Question: The xcode Analyzer is saying there is a potential memory leak stored onto 'path' when using CGContextClip. What would be causing this potential memory leak?
'''
- (UIImage *)imageMaskToEllipseWithBorderWidth:(float)boarderWidth andBorderColor:(UIColor *)borderColor
{
UIGraphicsBeginImageContextRetinaAware( self.size );
CGContextRef context = UIGraphicsGetCurrentContext();
CGPathRef path = CGPathCreateWithEllipseInRect(CGRectMake(0, 0, self.size.width, self.size.height), NULL);
CGContextAddPath(context, path);
CGContextClip(context); // *** Warning is shown here during static analysis ***
[self drawInRect:CGRectMake(0, 0, self.size.width, self.size.height)];
if( boarderWidth > 0 && borderColor != nil )
{
[borderColor set];
CGContextSetLineWidth(context, 2.0);
CGContextStrokeEllipseInRect(context, CGRectMake(0, 0, self.size.width, self.size.height));
}
UIImage *newImage = UIGraphicsGetImageFromCurrentImageContext();
UIGraphicsEndImageContext();
return newImage;
}
'''

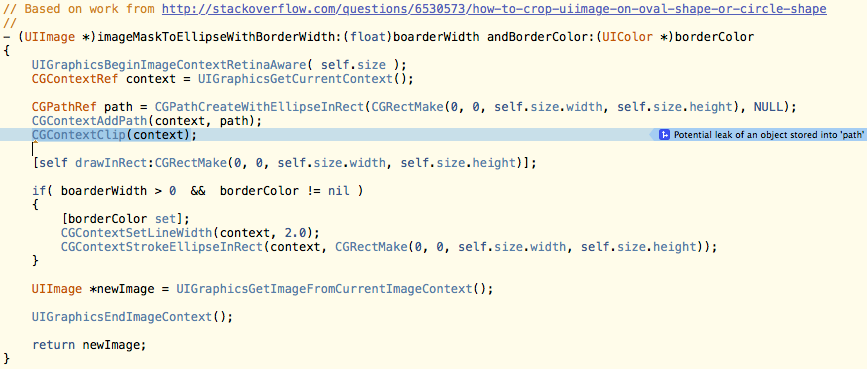
Answer: <URL>:
> Core Foundation functions have names that indicate when you own a
returned object:- - If you own an object, it is your responsibility to relinquish
ownership (using 'CFRelease') when you have finished with it.
<URL> :
> ; you must call 'CFRetain' and 'CFRelease' (or the corresponding type-specific variants) as dictated by the Core Foundation memory management rules.
You created 'path' here,
'''
CGPathRef path = CGPathCreateWithEllipseInRect(CGRectMake(0, 0, self.size.width, self.size.height), NULL);
'''
but you didn't release it. The 'path' was leaked. So, you got the warning.
---
To fix that, just add the below code after you finish using 'path',
'''
CFRelease(path);
'''